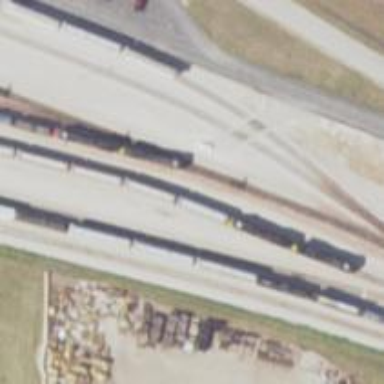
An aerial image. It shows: Railway yard used for servicing trains.